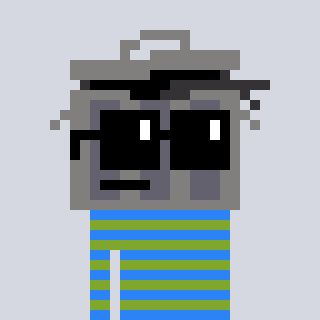
a pixel art character with square black sunglasses, a trashcan-shaped head and a slimegreen-colored body on a cool background